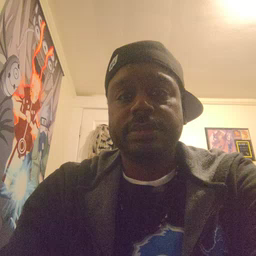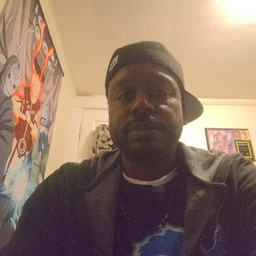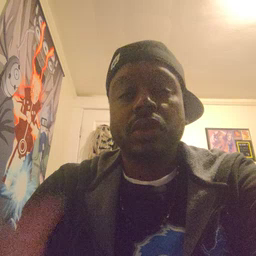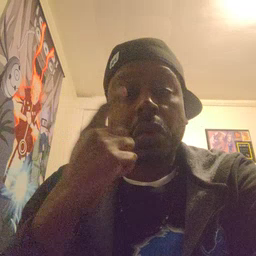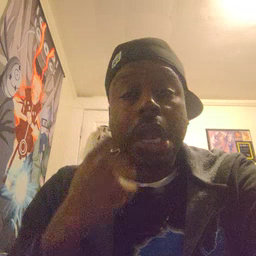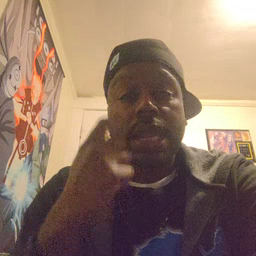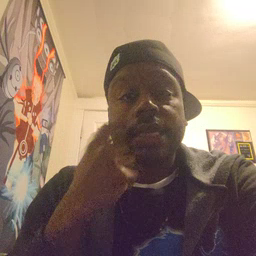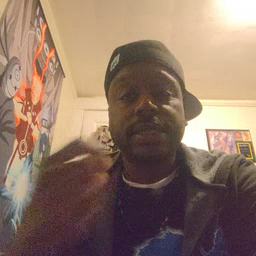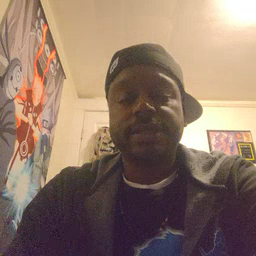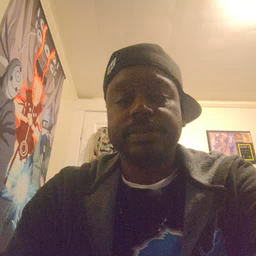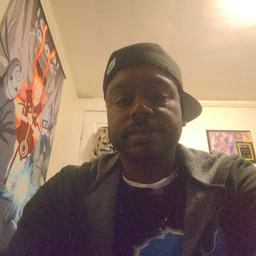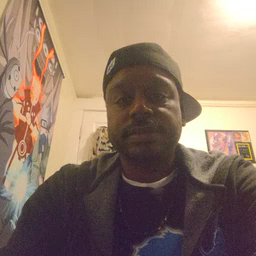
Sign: cry